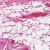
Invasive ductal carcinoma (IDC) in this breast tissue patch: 0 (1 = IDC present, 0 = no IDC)